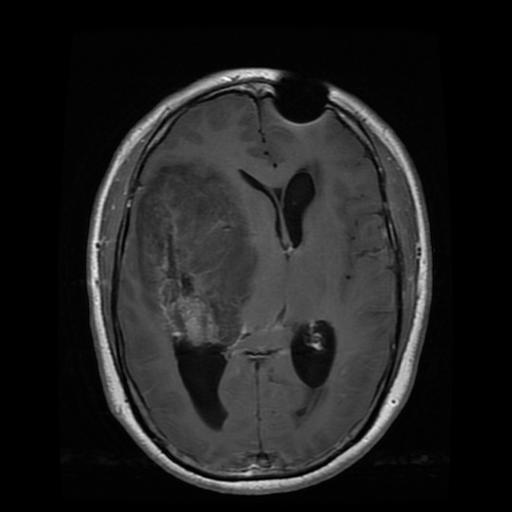
Label: glioma